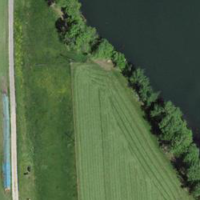
EUNIS habitat code: 52
Species observed at this site:
Vicia cracca